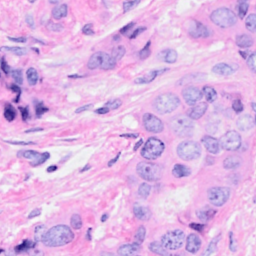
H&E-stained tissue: Breast